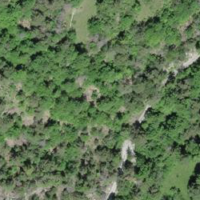
EUNIS habitat code: 43
Species observed at this site:
Anacamptis pyramidalis